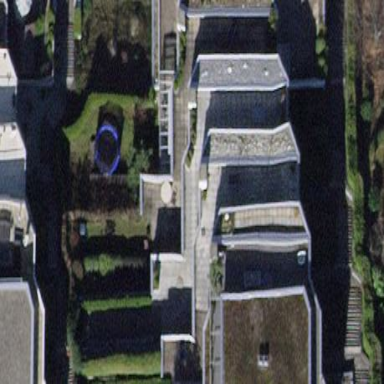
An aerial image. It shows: Residential building.